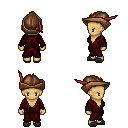
a pixel art fantasy rpg character, female body template, human, tanned skin, red robe, red pants, brunette mohawk hairstyle, leather cap, gray slippers, four views (front, back, left, right), 2x2 character sprite sheet, small pixel art, hard edges, no anti-aliasing